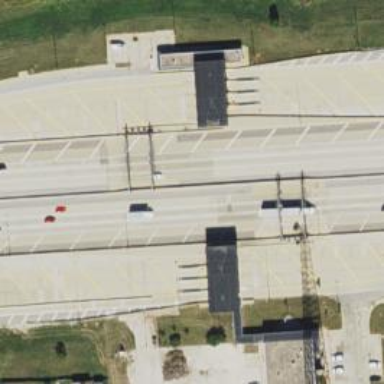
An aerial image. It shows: Toll gantry on the road.